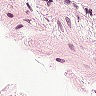
Metastatic tissue present: no